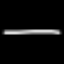
Label: line